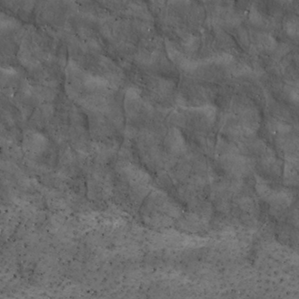
Label: non_frost